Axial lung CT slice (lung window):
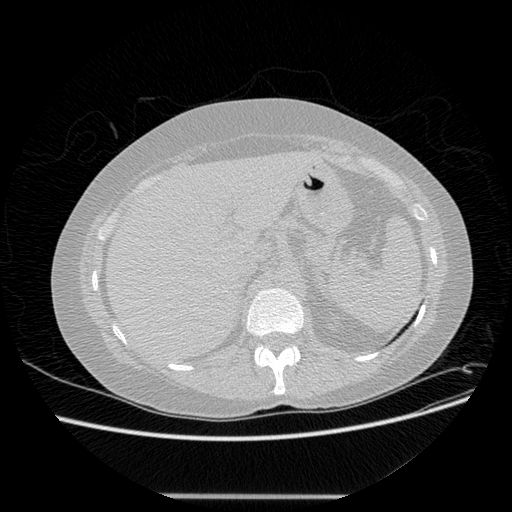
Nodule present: no